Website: crate-barrel
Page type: store-pickup
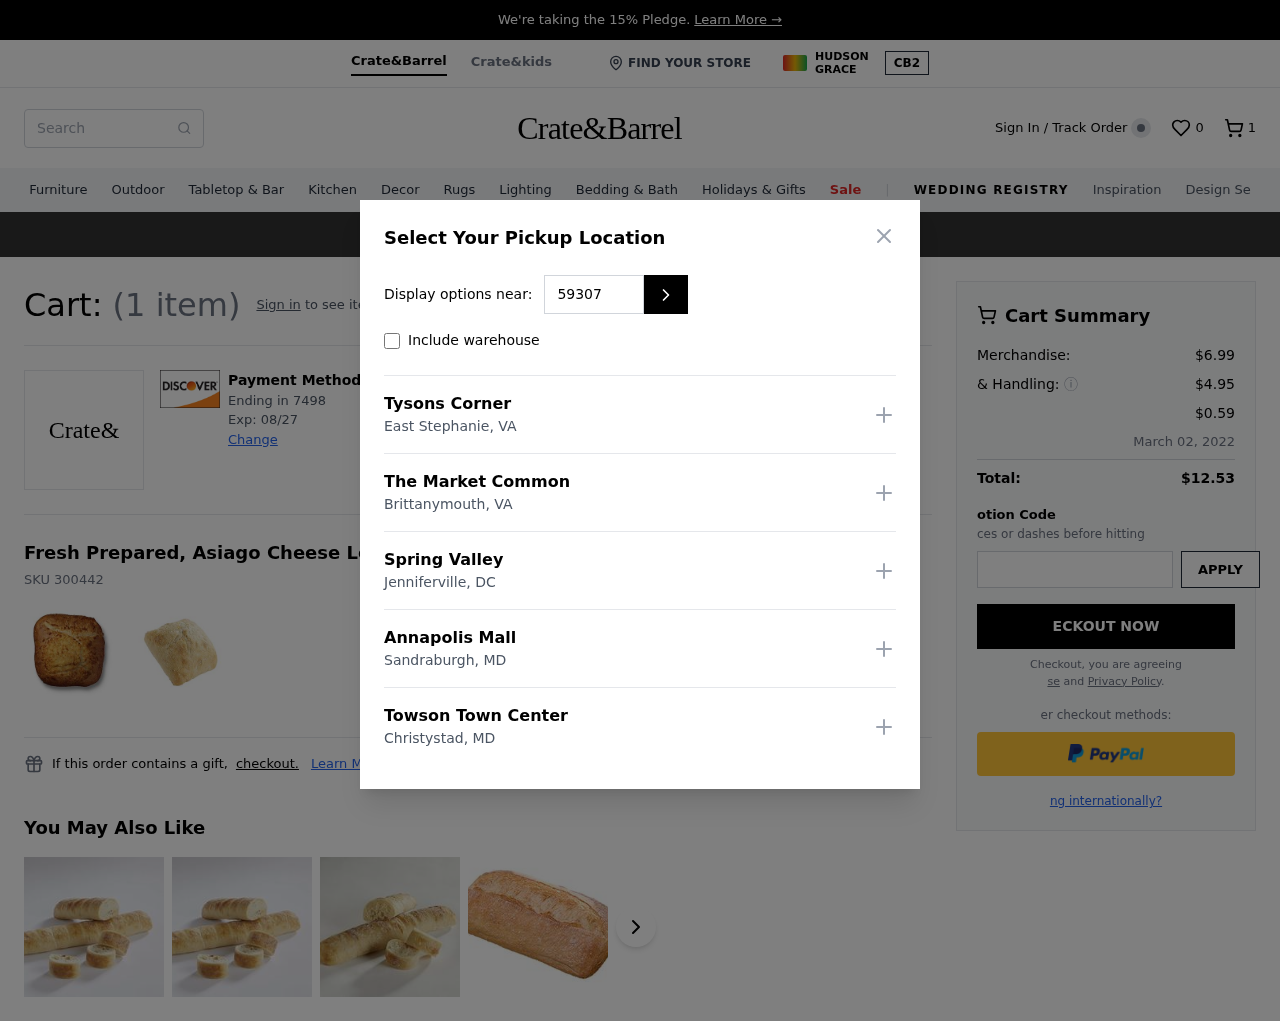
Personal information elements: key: PII_CARD_EXPIRY
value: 08/27
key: PII_CARD_LAST4
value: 7498
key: PII_LOCATION1_CITY
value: East Stephanie
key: PII_LOCATION1_NAME
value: Tysons Corner
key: PII_LOCATION1_STATE
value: VA
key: PII_LOCATION2_CITY
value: Brittanymouth
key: PII_LOCATION2_NAME
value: The Market Common
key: PII_LOCATION2_STATE
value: VA
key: PII_LOCATION3_CITY
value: Jenniferville
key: PII_LOCATION3_NAME
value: Spring Valley
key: PII_LOCATION3_STATE
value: DC
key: PII_LOCATION4_CITY
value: Sandraburgh
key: PII_LOCATION4_NAME
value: Annapolis Mall
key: PII_LOCATION4_STATE
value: MD
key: PII_LOCATION5_CITY
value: Christystad
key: PII_LOCATION5_NAME
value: Towson Town Center
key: PII_LOCATION5_STATE
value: MD
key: PII_POSTCODE
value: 59307
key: PII_STATE_ABBR
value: VA
Product elements: key: PRODUCT1_NAME
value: Fresh Prepared, Asiago Cheese Loaf, 15 Oz
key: PRODUCT1_SKU
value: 300442
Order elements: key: ORDER_NUM_ITEMS
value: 1
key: ORDER_NUM_ITEMS
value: (1 item)
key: ORDER_SUBTOTAL
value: $6.99
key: ORDER_SHIPPING_COST
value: $4.95
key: ORDER_SURCHARGE
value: $0.59
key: ORDER_DELIVERY_DATE
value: March 02, 2022
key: ORDER_TOTAL
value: $12.53
Search elements: key: HEADER_SEARCH
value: Search
Other elements: key: WISHLIST_NUM_ITEMS
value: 0